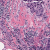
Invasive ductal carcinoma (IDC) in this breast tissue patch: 1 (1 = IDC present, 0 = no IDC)